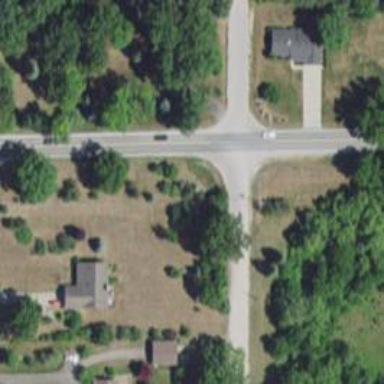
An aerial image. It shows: Road with stop sign.